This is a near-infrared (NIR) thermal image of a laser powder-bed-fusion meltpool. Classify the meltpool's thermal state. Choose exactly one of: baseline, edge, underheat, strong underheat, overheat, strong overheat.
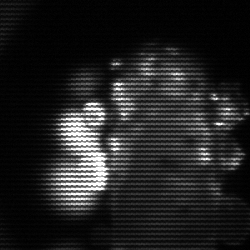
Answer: strong underheat